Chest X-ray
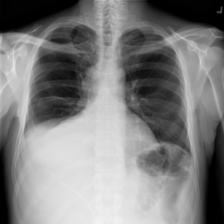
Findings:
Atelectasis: positive
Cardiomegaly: negative
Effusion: negative
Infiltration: positive
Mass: negative
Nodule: negative
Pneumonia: negative
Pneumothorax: negative
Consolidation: negative
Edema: negative
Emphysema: negative
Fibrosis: negative
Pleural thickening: negative
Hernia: negative